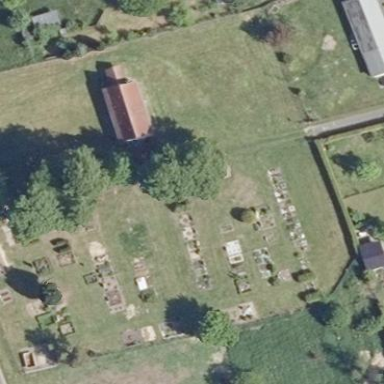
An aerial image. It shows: Cemetery.